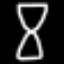
Label: hourglass